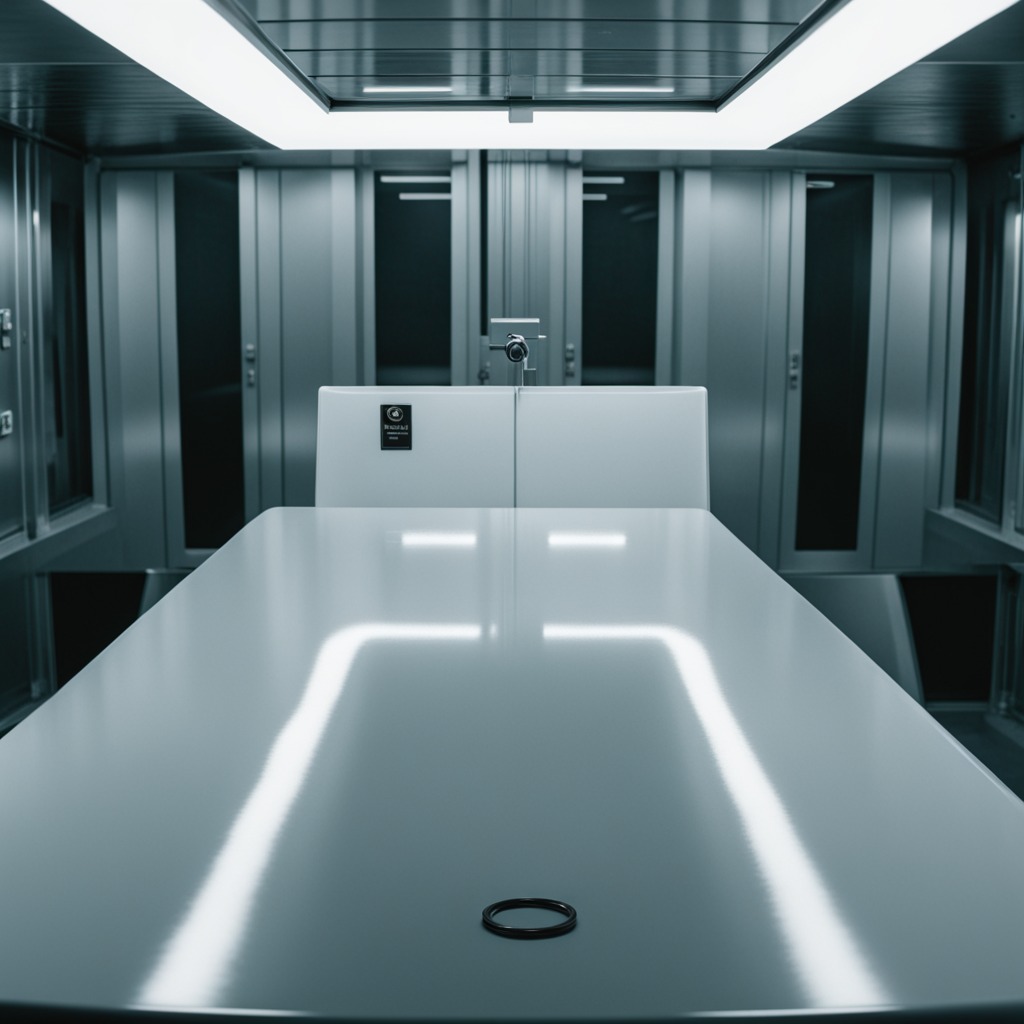
A rubber O-ring is lying on the table.